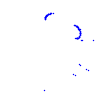
Particle: pion